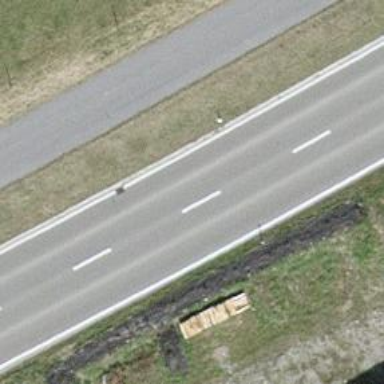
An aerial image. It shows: Secondary road with asphalt surface.